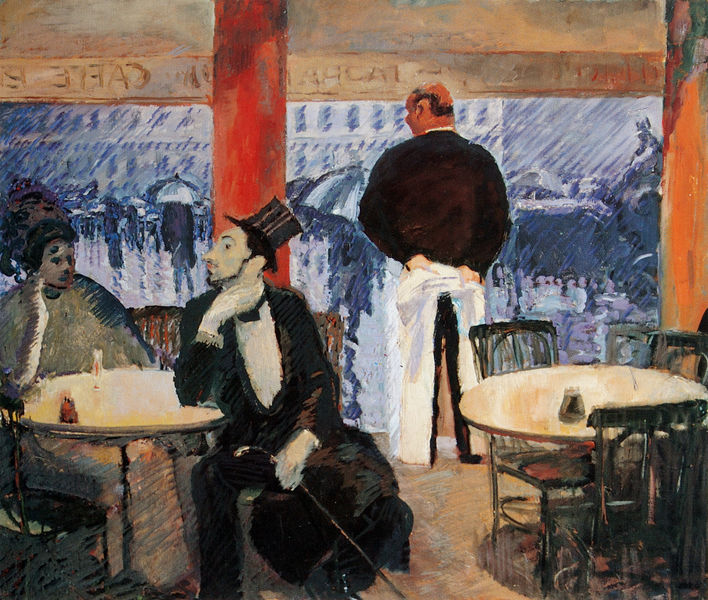
Titel: Pariser Restaurant
Künstler: Albert Weisgerber
Standort: München
Institution: Städtische Galerie im Lenbachhaus
Schlagwörter: blau, gemälde, hand, mann, schatten, weiß, impressionismus, menschen, sitzen, stadt, bar, cafe, caffee, degas, fenster, frankreich, frau, frisur, glas, grau, haar, handschuh, handschuhe, hut, hüte, jahrhundertwende, kleid, licht, männer, paris, raum, rücken, schaufenster, schwarz, strasse, stuhl, stühle, szene, säule, säulen, tisch, tische, blick, dame, gebäude, regenschirm, rot, schirm, expressionismus, haube, malerei, mode, zylinder, anzug, bart, jacke, kellner, ober, gesicht, hals, herr, hände, schauen, öl, nass, boden, interieur, sitzend, innen, paar, rund, stock, schürze, rückenansicht, schrift, passanten, beobachten, gehstock, schuhe, stab, hosen, moderne, leer, regentag, ölgemälde, unwetter, wetter, essen, frack, gäste, kaffee, rauchen, glatze, kerze, warten, fliege, regen, restaurant, draußen, regenschirme, schirme, garcon, bedienung, menschenmenge, pinselduktus, halbglatze, dandy, smoking, hochfrisur, wirt, markise, großstadt, torte, bistro, caffe, regenwetter, tischplatten, hur, regenschrim, schuhl, marikse, axhürze, säukle, ozylinder